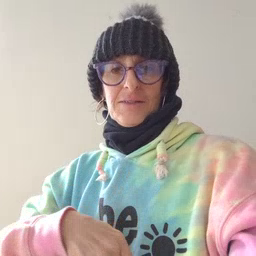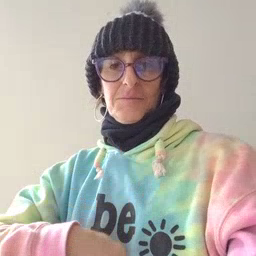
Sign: zipper